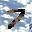
Label: 7